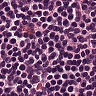
Metastatic tissue present: no